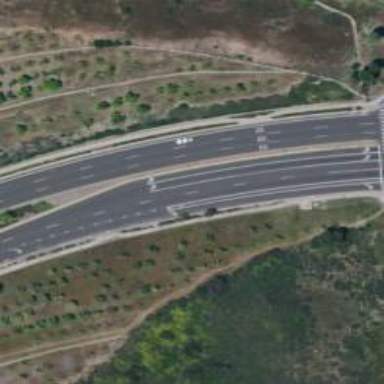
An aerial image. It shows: Expressway with asphalt surface classified as trunk highway.